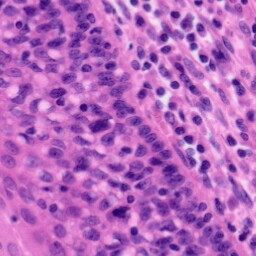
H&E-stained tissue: Tonsil